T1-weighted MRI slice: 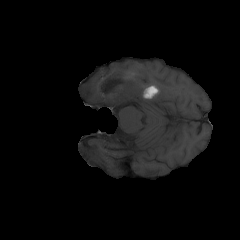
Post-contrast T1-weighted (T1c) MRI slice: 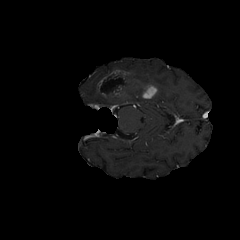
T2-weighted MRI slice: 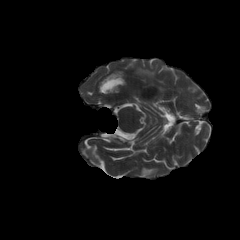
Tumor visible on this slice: yes